RGB frame:
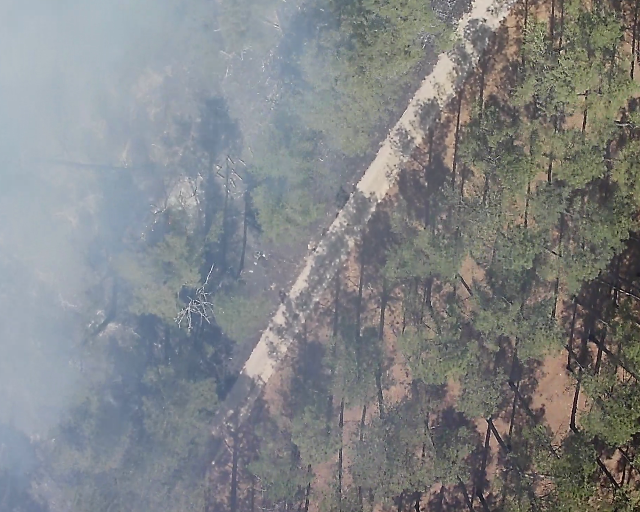
Thermal frame:
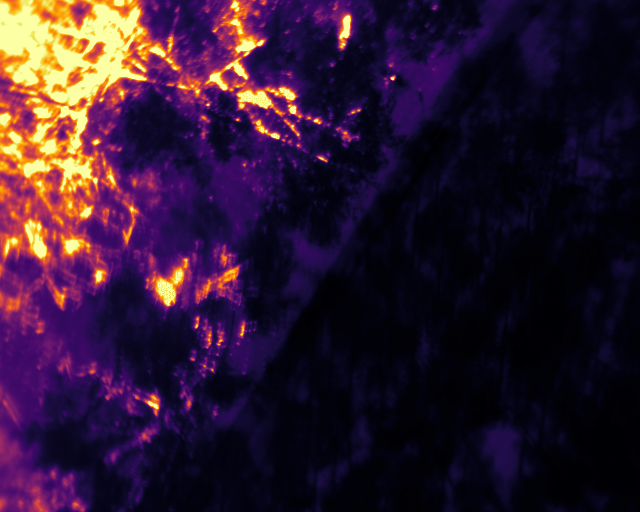
Captured: 2026-02-27 02:40:21
Pixels at or above 80 °C: 53224 (fraction of frame: 0.1624)